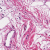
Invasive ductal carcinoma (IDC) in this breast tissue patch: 0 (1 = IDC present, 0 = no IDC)